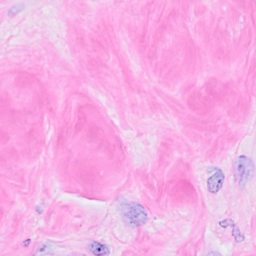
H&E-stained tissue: Breast